Aerial crown-view tile of a tropical tree (Barro Colorado Island, Panama), acquired 20250512:
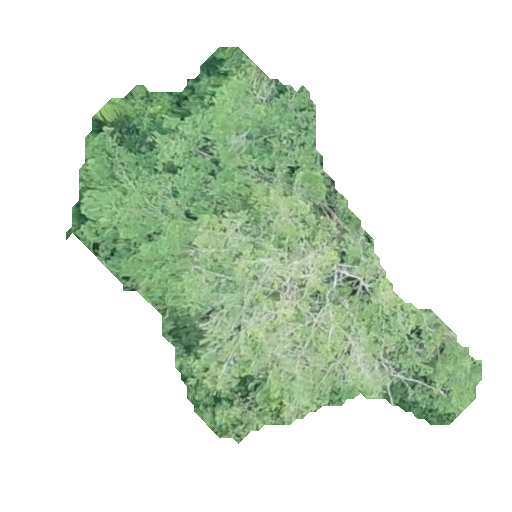
Species: Terminalia amazonia
GBIF accepted scientific name: Terminalia amazonica
Crown area: 129.027 m²